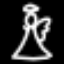
Label: angel